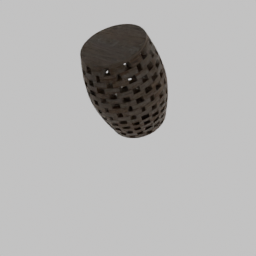
Label: furniture